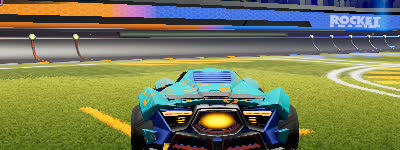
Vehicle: werewolf